Question: I am trying to use Java layout managers (I have no external libraries, and am using Java 7) to create a layout where data is provided in rows, where the rows have a fixed height, but the width fills to fit the window. An example is provided below:

The idea is that I will be adding rows throughout the run of the application, and each row will simply be added to the bottom list. If too many rows are added to the window, then a scroll bar will appear (that bit I have sorted).
My issue so far is that if I use a GridLayout for the main JPanel, it will make the rows fill to the entire window, and just make each row smaller as more rows are added. I want it so that regardless of how many rows are added, the rows height will always remain the same.
Each row consists of two columns that should be the same width. So for this I believe a GridLayout would work nicely, but I'm thinking that I need to add the GridLayout to another panel which essentially represents the entire row.
It is preferable that I use Swing layout managers to achieve the desired layout, but if other suggestions are posed, then I will definitely look into them. As numerous people seem to have found in other questions I've seen, Java's layout managers seem to be a bit lacking in some areas, unfortunately I am unable to tell when it is my knowledge that is lacking, rather than the language itself.
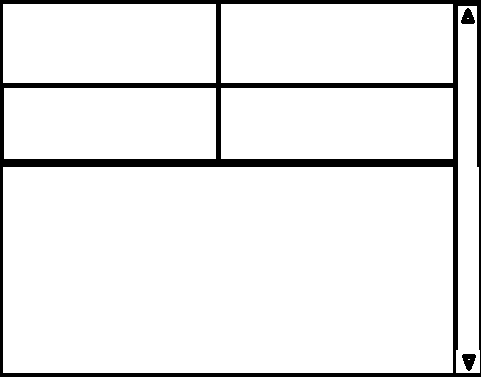
Answer: My first recommendation would be to use a 'JTable', while it might "seem" complicated, the API has been optimised to be very efficient and handle thousands of rows
If that doesn't meet your needs, I'd consider using 'GridBagLayout' if you don't want to use any 3rd party libraries, the trick is knowing how you might maniplate them to achieve the results you want, for example, the following uses three panels, the main "outter" panel which acts as the primary view and two inner panels. One to hold the content and another to act as a filler so the content is always pushed to the top of the view.

'''
import java.awt.BorderLayout;
import java.awt.Container;
import java.awt.Dimension;
import java.awt.EventQueue;
import java.awt.GridBagConstraints;
import java.awt.GridBagLayout;
import java.awt.Rectangle;
import java.awt.event.ActionEvent;
import java.awt.event.ActionListener;
import javax.swing.JButton;
import javax.swing.JFrame;
import javax.swing.JLabel;
import javax.swing.JPanel;
import javax.swing.JScrollPane;
import javax.swing.JViewport;
import javax.swing.Scrollable;
import javax.swing.UIManager;
import javax.swing.UnsupportedLookAndFeelException;
public class Test {
public static void main(String[] args) {
new Test();
}
public Test() {
EventQueue.invokeLater(new Runnable() {
@Override
public void run() {
try {
UIManager.setLookAndFeel(UIManager.getSystemLookAndFeelClassName());
} catch (ClassNotFoundException | InstantiationException | IllegalAccessException | UnsupportedLookAndFeelException ex) {
ex.printStackTrace();
}
TestPane tp = new TestPane();
JButton add = new JButton("Add Row");
add.addActionListener(new ActionListener() {
@Override
public void actionPerformed(ActionEvent e) {
tp.addRow();
}
});
JFrame frame = new JFrame("Testing");
frame.setDefaultCloseOperation(JFrame.EXIT_ON_CLOSE);
frame.add(new JScrollPane(tp));
frame.add(add, BorderLayout.SOUTH);
frame.pack();
frame.setLocationRelativeTo(null);
frame.setVisible(true);
}
});
}
public class TestPane extends JPanel implements Scrollable {
private JPanel content;
private JPanel filler;
private GridBagConstraints masterConstraints;
public TestPane() {
content = new JPanel(new GridBagLayout());
filler = new JPanel();
setLayout(new GridBagLayout());
GridBagConstraints gbc = new GridBagConstraints();
gbc.gridwidth = GridBagConstraints.REMAINDER;
gbc.weightx = 1;
gbc.fill = GridBagConstraints.HORIZONTAL;
add(content, gbc);
gbc.weighty = 1;
add(filler, gbc);
masterConstraints = new GridBagConstraints();
masterConstraints.gridwidth = GridBagConstraints.REMAINDER;
masterConstraints.weightx = 1;
masterConstraints.fill = GridBagConstraints.HORIZONTAL;
}
public void addRow() {
JLabel label = new JLabel("This is just a label, but technically, you can anythig you want");
content.add(label, masterConstraints);
revalidate();
repaint();
}
@Override
public Dimension getPreferredScrollableViewportSize() {
return new Dimension(200, 200);
}
@Override
public int getScrollableUnitIncrement(Rectangle visibleRect, int orientation, int direction) {
return 64;
}
@Override
public int getScrollableBlockIncrement(Rectangle visibleRect, int orientation, int direction) {
return 64;
}
@Override
public boolean getScrollableTracksViewportWidth() {
Container parent = getParent();
boolean trackWidth = false;
if (parent instanceof JViewport) {
trackWidth = parent.getHeight() > getPreferredSize().width;
}
return trackWidth;
}
@Override
public boolean getScrollableTracksViewportHeight() {
Container parent = getParent();
boolean trackHeight = false;
if (parent instanceof JViewport) {
trackHeight = parent.getHeight() > getPreferredSize().height;
}
return trackHeight;
}
}
}
'''
Have a look at <URL> for more details
"But, isn't there a easier way?" I hear you asking! Well, you could use the 'VerticalLayout' from SwingLabs <URL>